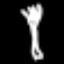
Label: fork